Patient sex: M
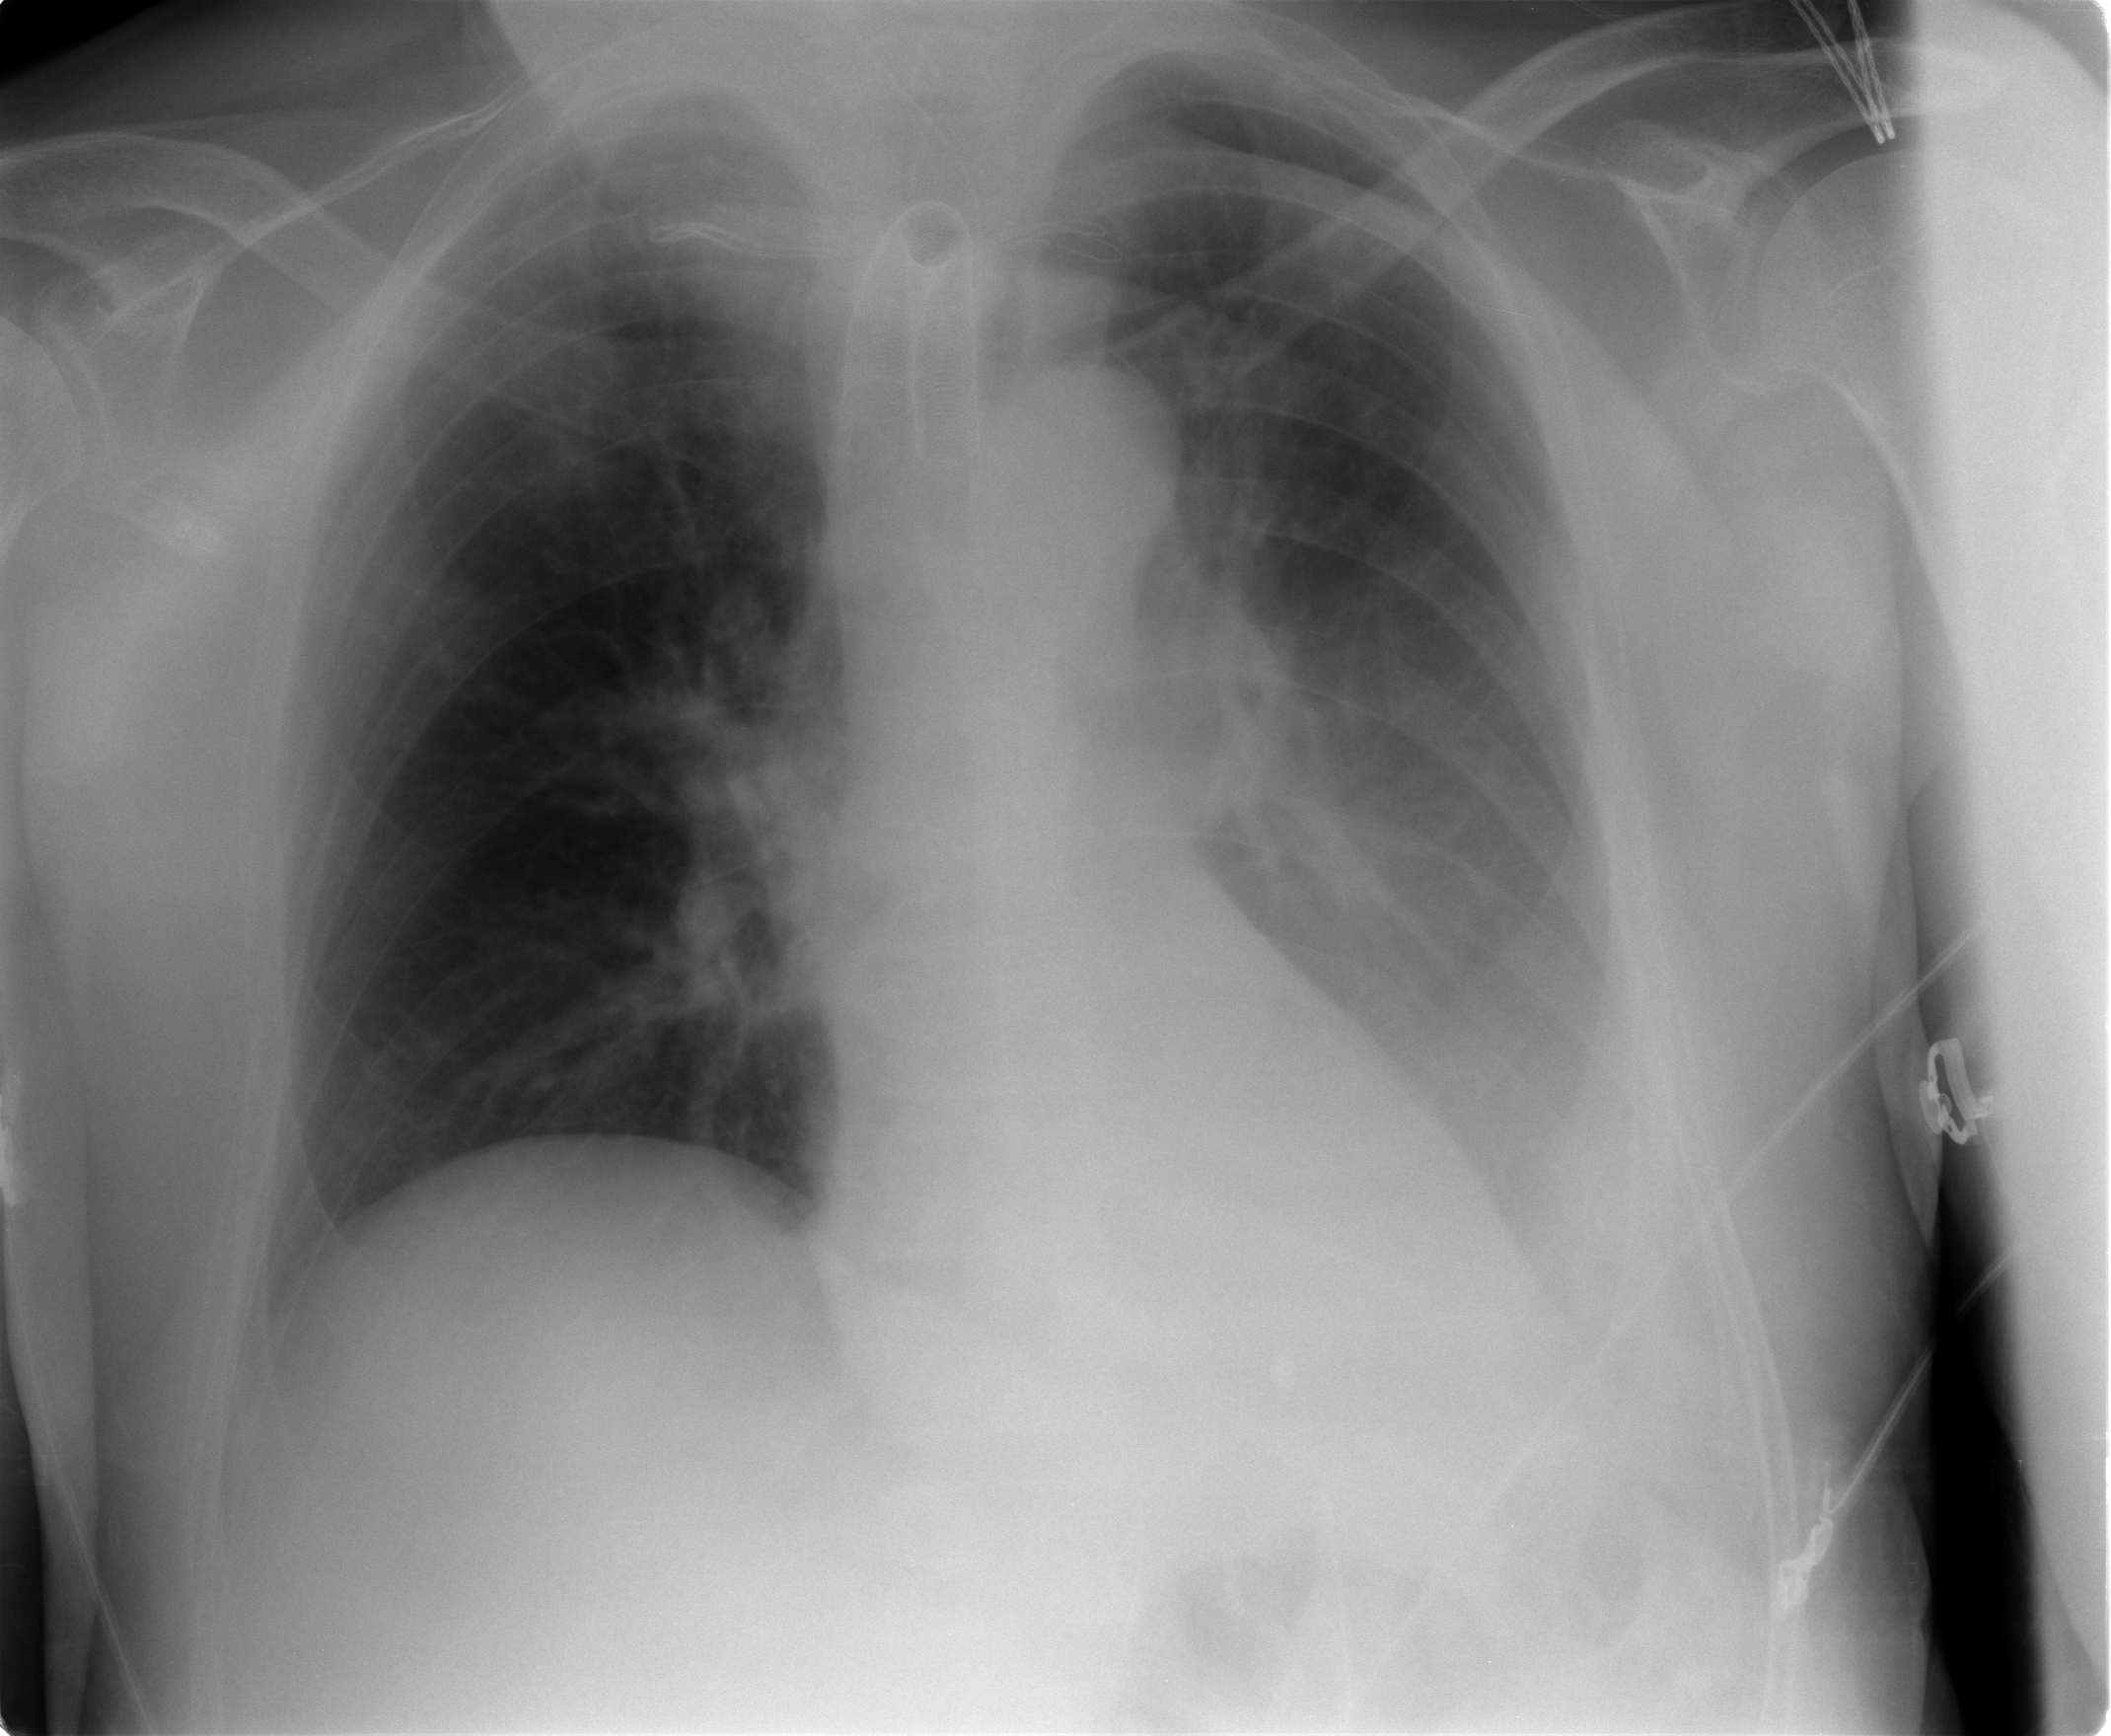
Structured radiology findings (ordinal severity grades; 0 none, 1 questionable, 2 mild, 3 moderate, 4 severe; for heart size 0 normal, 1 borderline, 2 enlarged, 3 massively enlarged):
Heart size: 0
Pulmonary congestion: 0
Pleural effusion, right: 0
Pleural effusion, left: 2
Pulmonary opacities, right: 0
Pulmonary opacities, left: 3
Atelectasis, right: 0
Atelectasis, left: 2